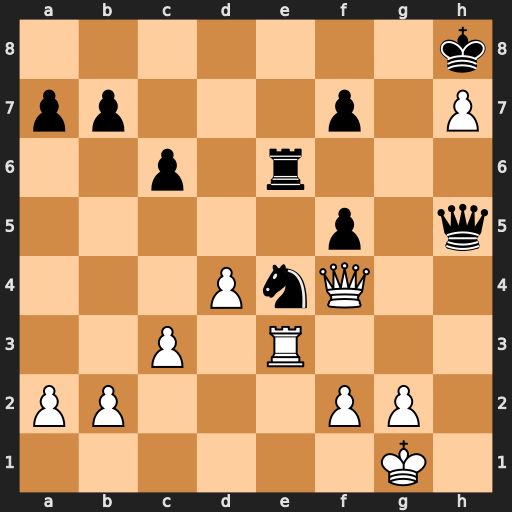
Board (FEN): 7k/pp3p1P/2p1r3/5p1q/3PnQ2/2P1R3/PP3PP1/6K1
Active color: w
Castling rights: -
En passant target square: -
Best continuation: Qb8+ Kxh7 Rh3 Qxh3 gxh3